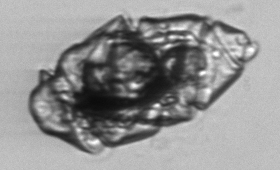
Label: Warnowia